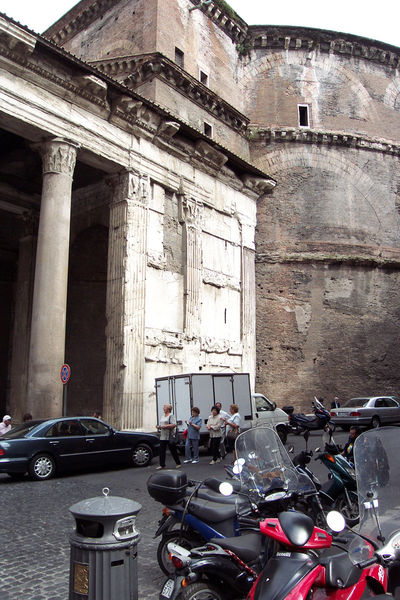
Titel: Rom, Pantheon
Standort: Rom, Pantheon (EU - I - Latium)
Schlagwörter: menschen, fenster, strasse, säule, säulen, dach, gebäude, alt, wand, kirche, personen, rund, bogen, italien, mauer, pilaster, auto, kuppel, foto, fotografie, bögen, ruine, antike, burg, festung, kathedrale, pantheon, rom, photo, fries, sims, gesims, gefängnis, antik, tempel, römisch, gebälk, lisenen, zentralbau, nimes, neapel, roma, rundbau, vorhalle, tourismus, mülleimer, engelsburg, motorrad, motorräder, misteimer, engelsbur